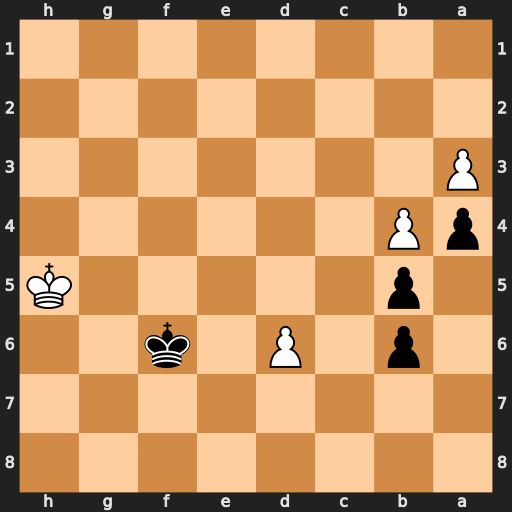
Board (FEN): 8/8/1p1P1k2/1p5K/pP6/P7/8/8
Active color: b
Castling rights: -
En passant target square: -
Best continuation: Ke6 d7 Kxd7